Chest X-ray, PA view. Patient: 26 years old, sex M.
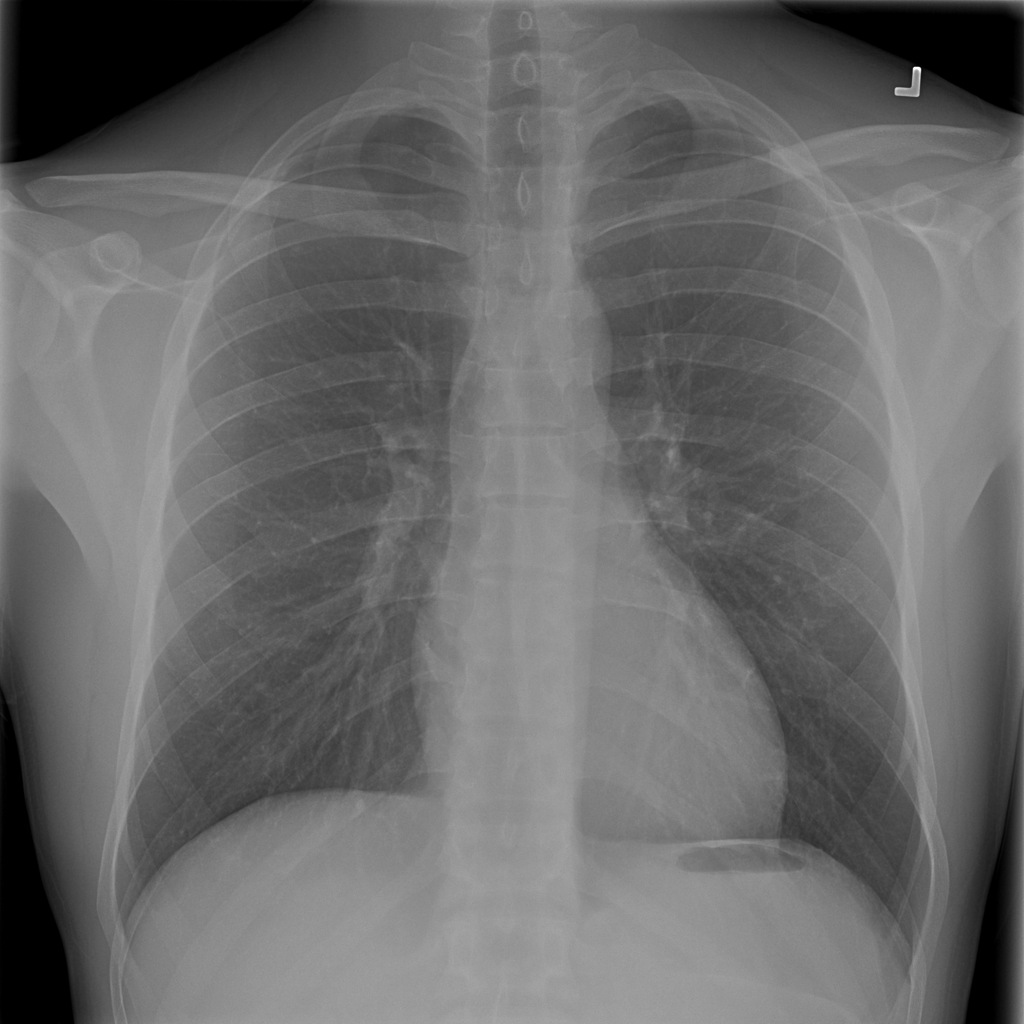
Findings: No Finding